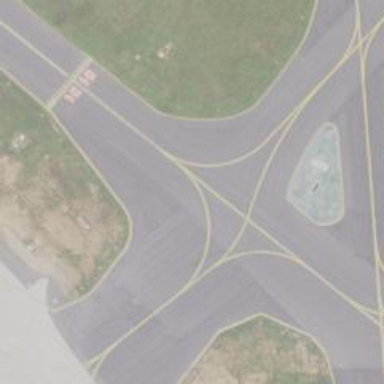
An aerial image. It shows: View of taxiway at the airport.